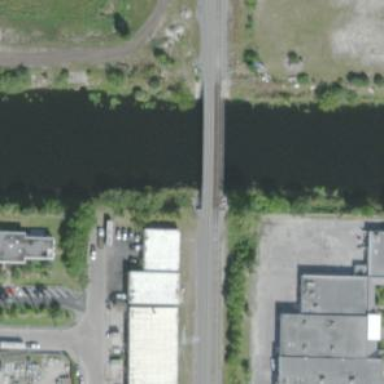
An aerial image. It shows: Railway bridge.